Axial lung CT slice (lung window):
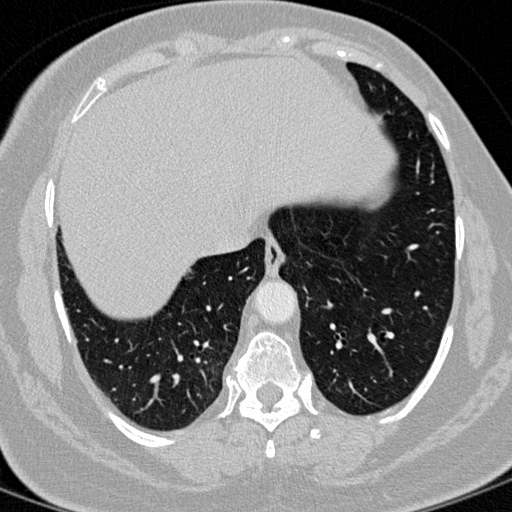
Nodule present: no